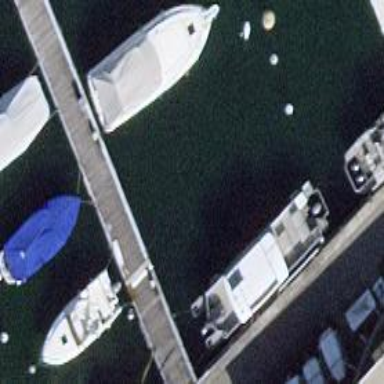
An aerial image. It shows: Commercial mooring.